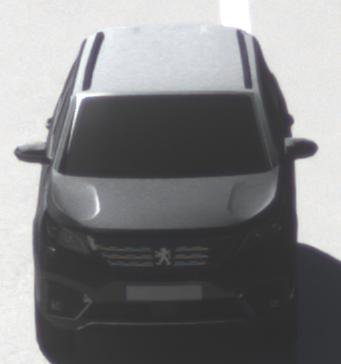
Make: Peugeot
Model: 5008 1.2 PureTech 130 Active
Detailed model: 5008 (II) (03/17 - 09/20)
Model produced from: 2017/03
Model produced until: 2018/07
Doors: 5
Color: black
Road condition: wet road
Daytime: morning or afternoon
Contrast: high contrast